Aerial crown-view tile of a tropical tree (Barro Colorado Island, Panama), acquired 20240813:
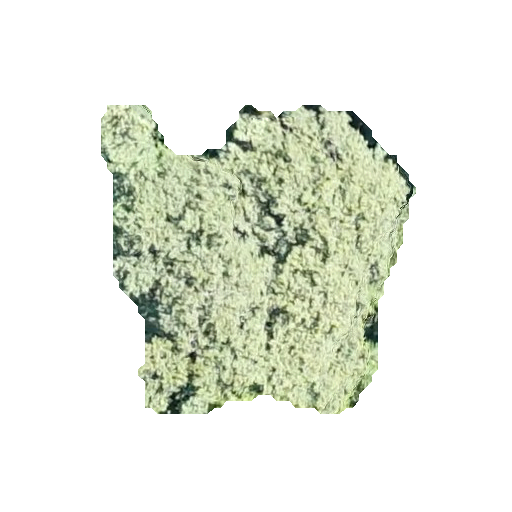
Species: Apeiba membranacea
GBIF accepted scientific name: Apeiba membranacea
Crown area: 112.5 m²